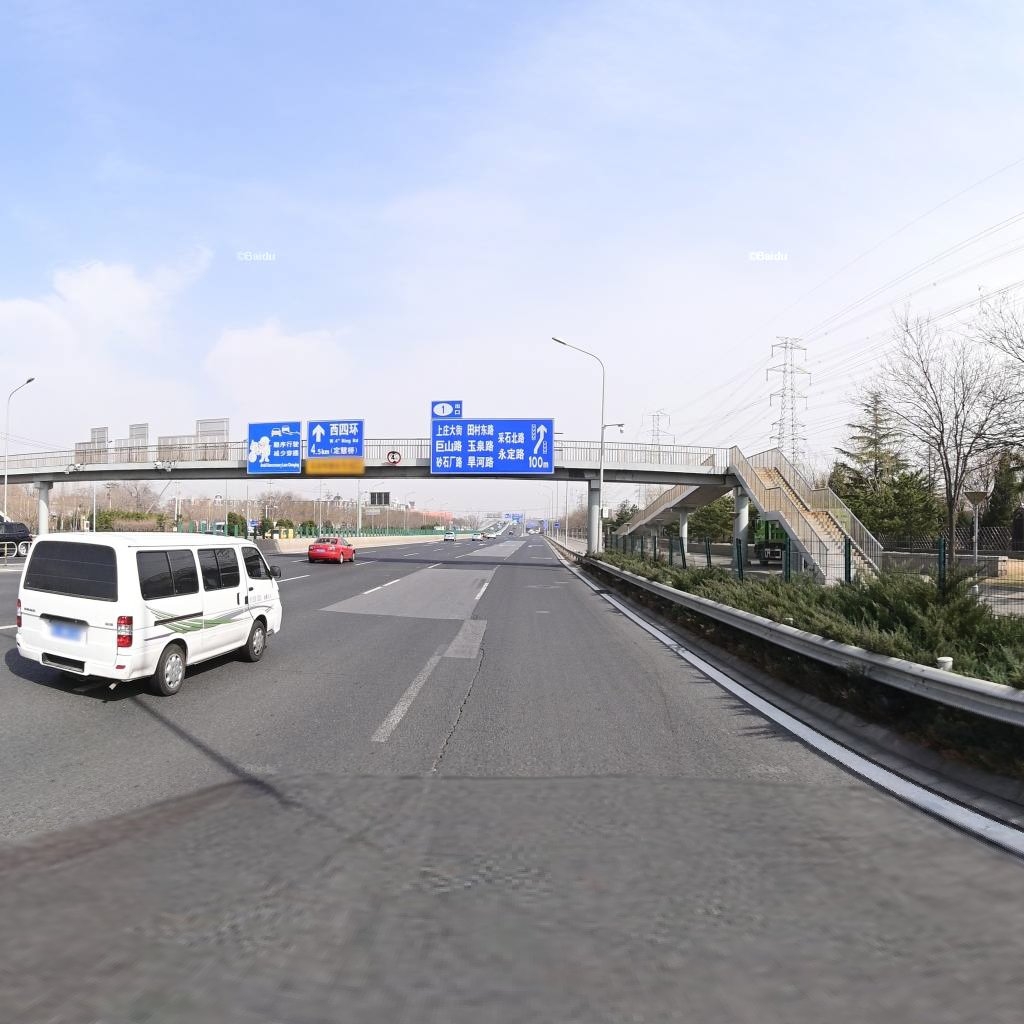
Region: Haidian
Road damage annotations: longitudinal crack